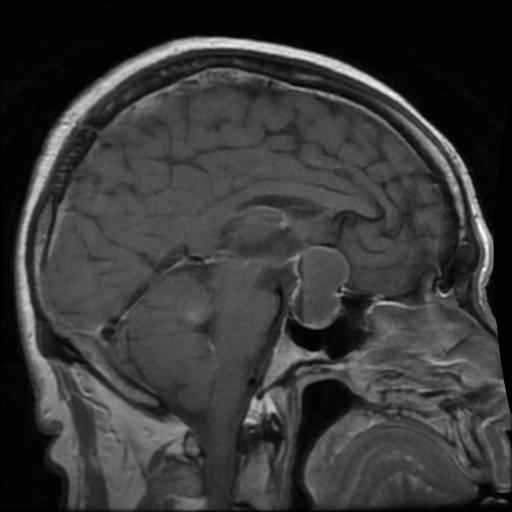
Label: pituitary